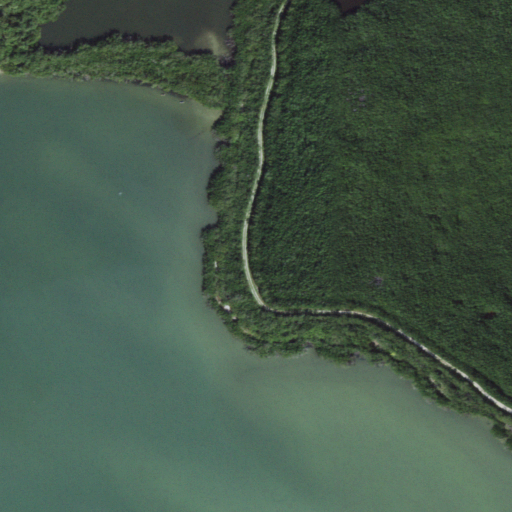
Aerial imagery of cape in Florida named Coconut Point containing open water, woody wetlands, and herbaceous wetlands